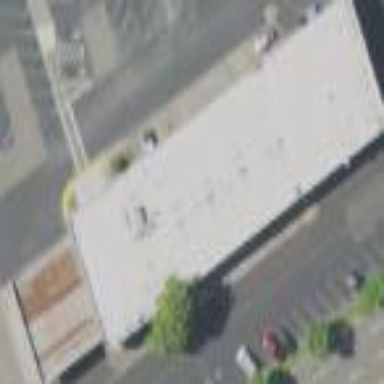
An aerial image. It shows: Building that houses car repair shop.